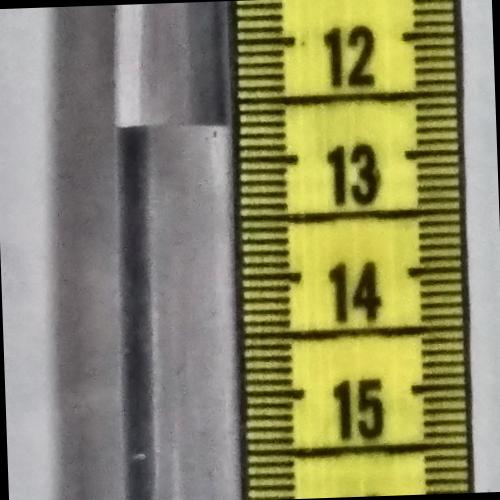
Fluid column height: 12.7 cm